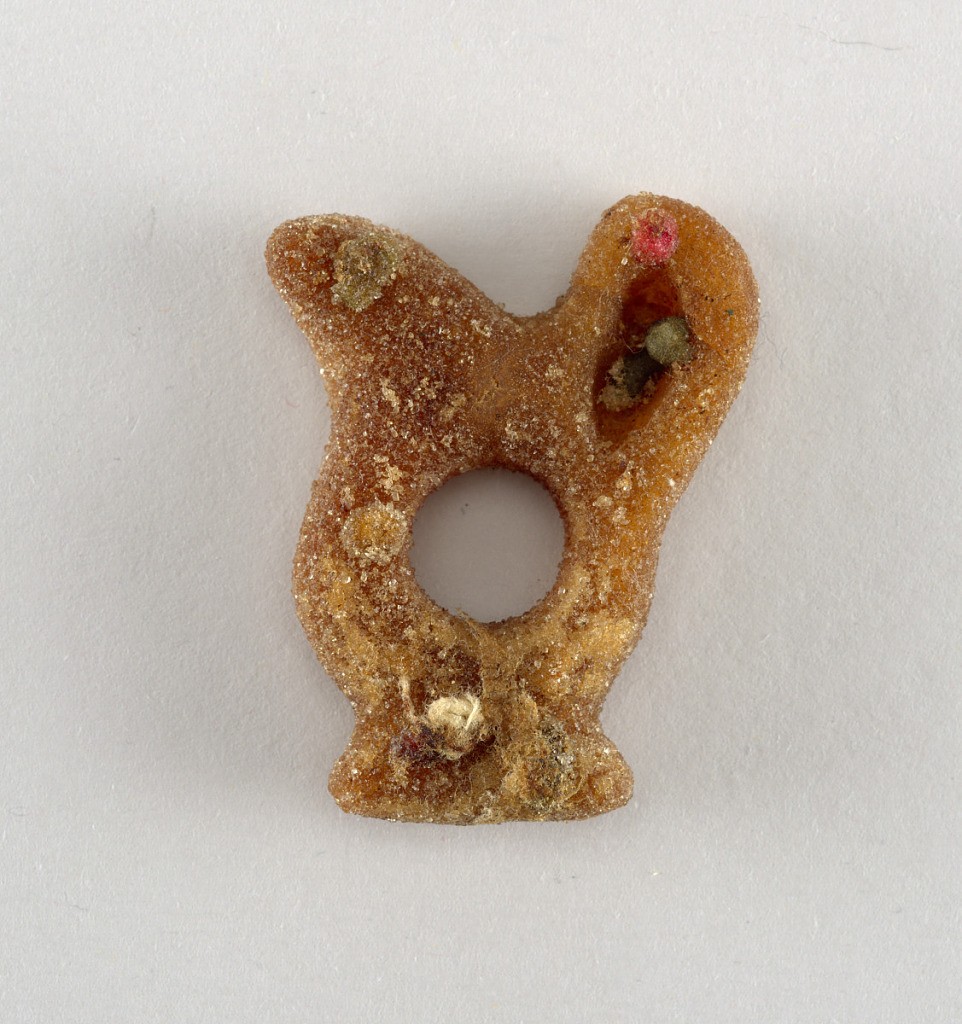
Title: ornament, christmas tree
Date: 1850–99
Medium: Sugar
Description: Shape of a pitcher with a hole in the middle. Red, yellow and green sugar dots.